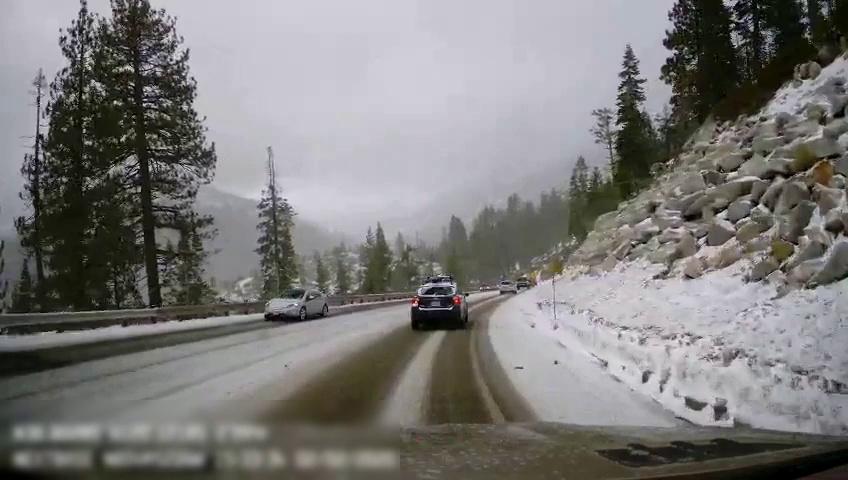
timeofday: Day
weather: Snowy
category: Drivable Space
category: Vehicles | Car
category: Vehicles | Car
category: Vehicles | Car
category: Lanes | Current Lane